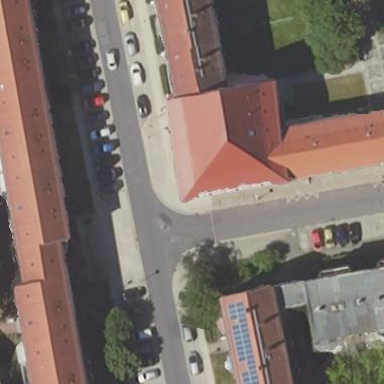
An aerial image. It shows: Building.